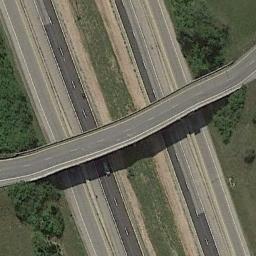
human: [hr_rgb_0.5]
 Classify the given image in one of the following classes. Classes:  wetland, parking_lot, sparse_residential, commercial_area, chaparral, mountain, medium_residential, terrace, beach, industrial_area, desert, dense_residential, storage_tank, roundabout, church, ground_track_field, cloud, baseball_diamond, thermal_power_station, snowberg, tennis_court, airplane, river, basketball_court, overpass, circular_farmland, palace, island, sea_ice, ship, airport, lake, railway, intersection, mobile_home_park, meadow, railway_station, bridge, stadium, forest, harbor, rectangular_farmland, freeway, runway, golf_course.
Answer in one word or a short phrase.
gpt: overpass